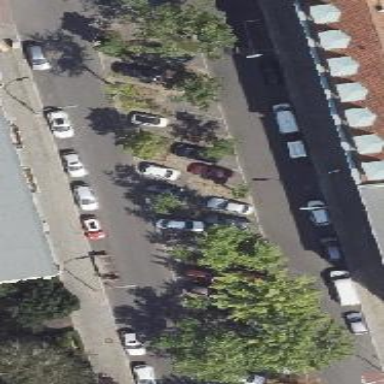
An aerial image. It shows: Diagonal street-side parking area.